Question: I have two data frames as so

One of those dataframes has an index that is repeated and I would like to join them with another dataframe in which that is not so. For example
Dataframe I=
'''
[ index column1]
leb Lebanon
iso iso1
CAN Canda
'''
DataFrame I2=
'''
[ index column1]
leb ra
CAN ba
CAN gell
'''
I want to merge them such that
Dataframe Itot=
'''
DataFrame I2=
[ index column1 column2]
leb ra Lebanon
CAN ba Canada
CAN gell canada
'''
It is a many-to-one merge in Stata, as can be seen in
<URL> p.7.
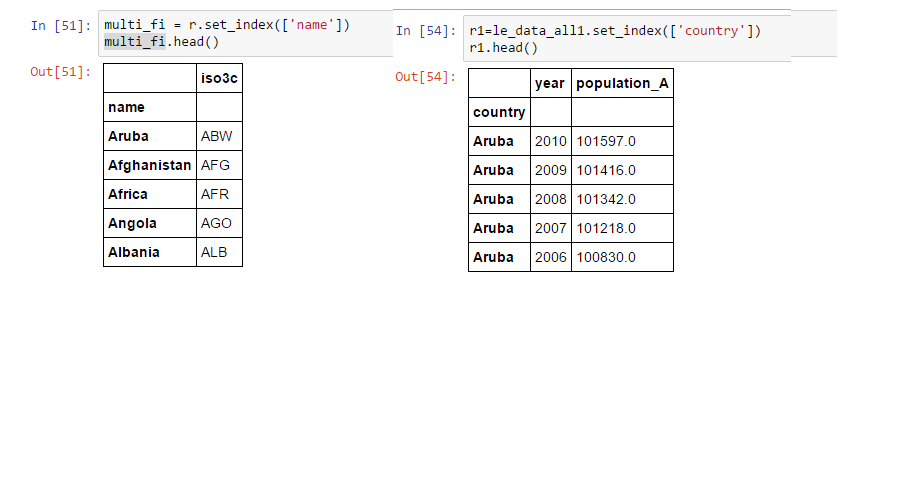
Answer: Consider this DataFrame
'''
df = pd.DataFrame({'Year': [2010,2009,2008],
'population_A': ['101597.0', '101416.0', '101342.0'],
'Country':['Aruba', 'Aruba', 'Aruba']})
df = df.set_index(['Country'])
df
'''
Consider the other non-repetitive dataframe to be
'''
df1 = pd.DataFrame({'Country':['Aruba','Afghanistan','Africa','Lebanon'], 'iso3c':['ABW','AFG','AFR','LEB']})
df1 = df1.set_index(['Country'])
df1
'''
To do so we need the first dataframe to have a different index than country say id 0,1,2, ...
'''
df.reset_index(level=0, inplace=True)
df
df.join(df1, on='Country')
'''
this is it